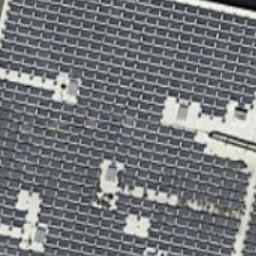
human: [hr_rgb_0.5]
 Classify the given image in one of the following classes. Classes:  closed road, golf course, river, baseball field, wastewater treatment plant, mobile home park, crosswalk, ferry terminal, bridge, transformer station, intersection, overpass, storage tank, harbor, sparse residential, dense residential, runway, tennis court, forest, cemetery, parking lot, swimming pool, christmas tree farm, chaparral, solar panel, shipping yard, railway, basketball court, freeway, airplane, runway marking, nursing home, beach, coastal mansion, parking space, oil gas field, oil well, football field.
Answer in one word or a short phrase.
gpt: solar panel